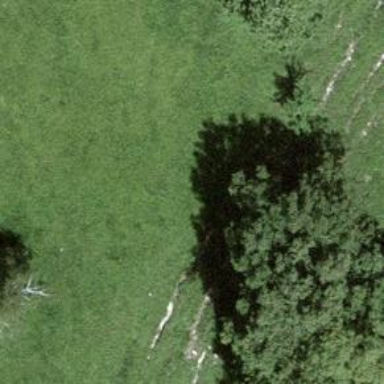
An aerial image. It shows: Path covered with grass.